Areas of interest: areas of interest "Ganzhou District Museum"
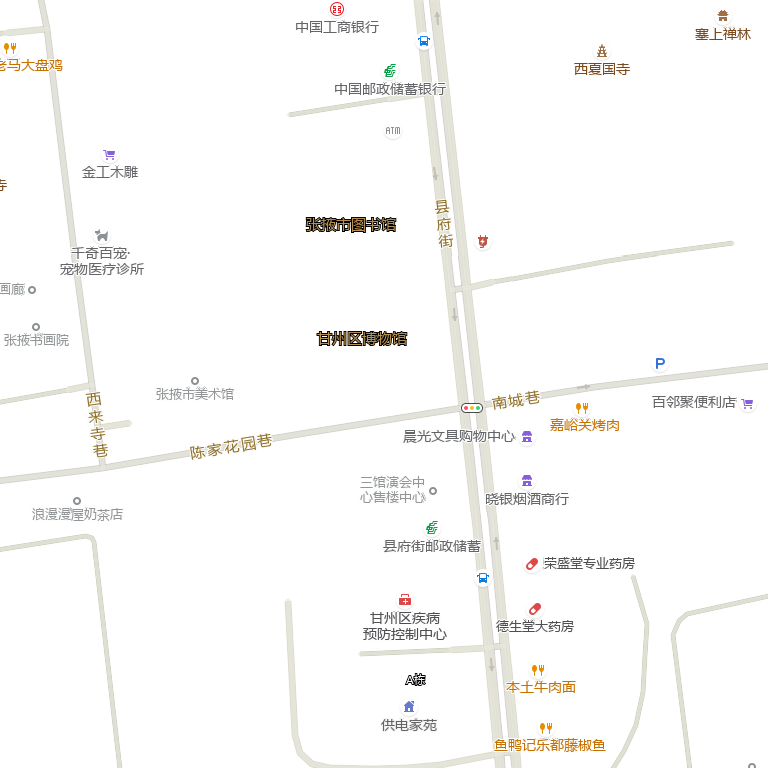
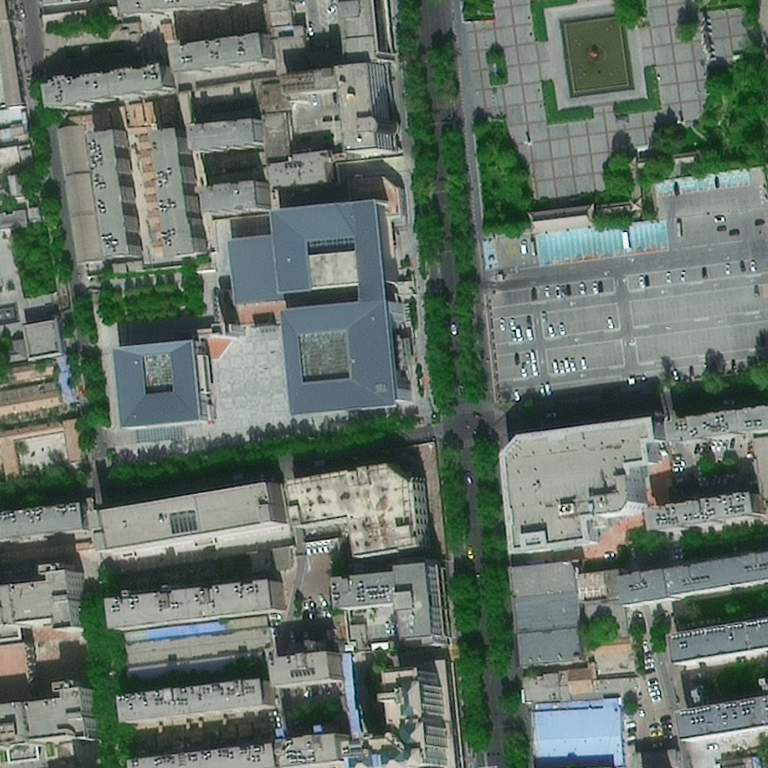